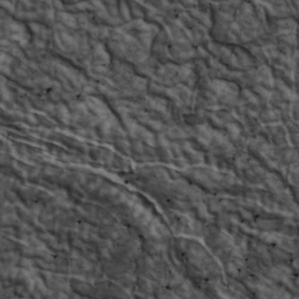
Label: non_frost